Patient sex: M
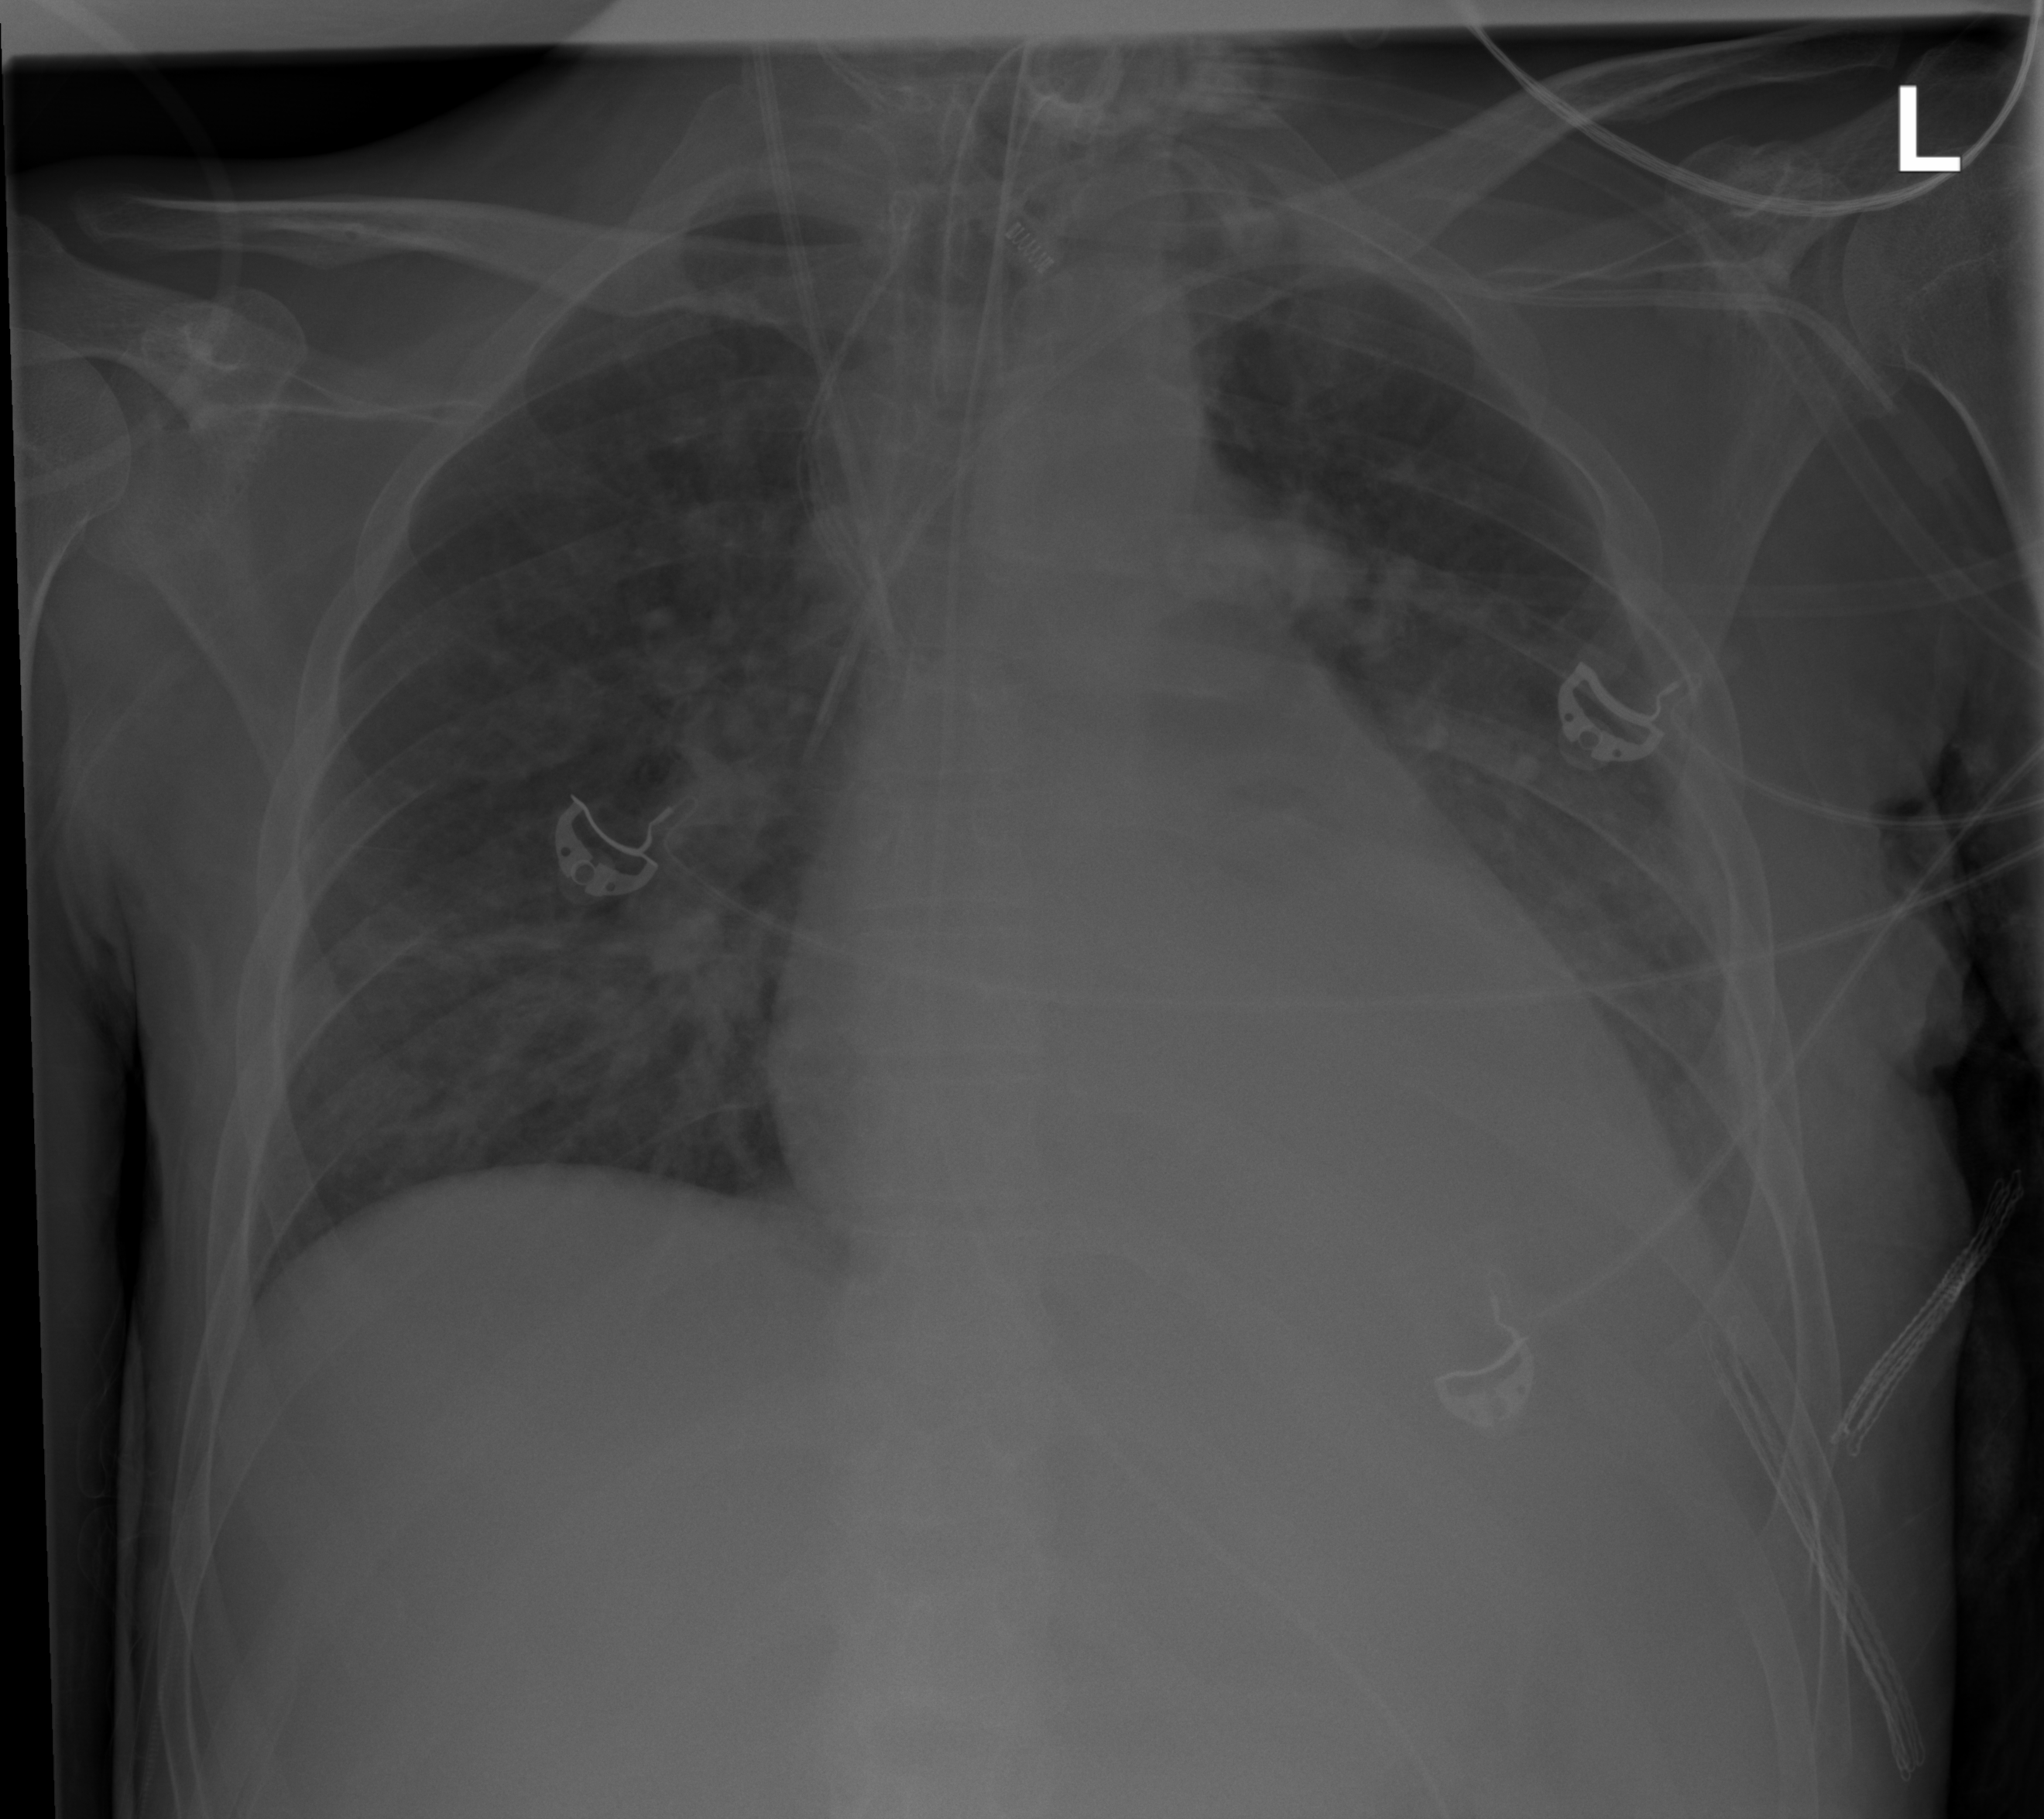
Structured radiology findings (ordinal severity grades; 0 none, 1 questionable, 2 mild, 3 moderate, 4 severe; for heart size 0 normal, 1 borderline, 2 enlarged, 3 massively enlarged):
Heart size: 0
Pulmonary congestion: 0
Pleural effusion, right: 1
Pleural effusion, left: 2
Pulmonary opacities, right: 2
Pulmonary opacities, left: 2
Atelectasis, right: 2
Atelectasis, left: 2